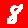
Digit: 8